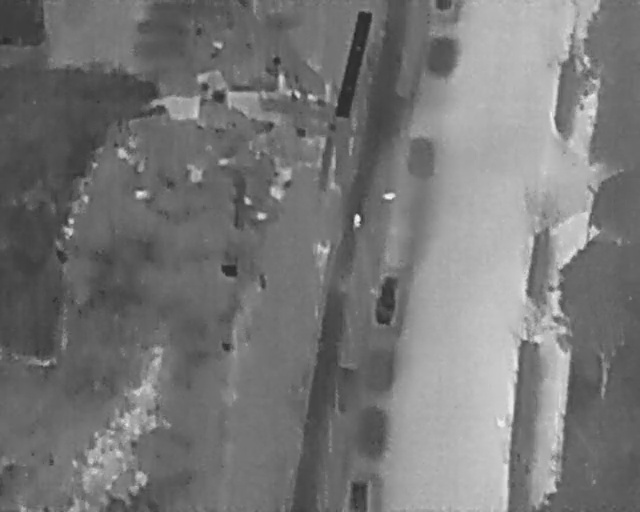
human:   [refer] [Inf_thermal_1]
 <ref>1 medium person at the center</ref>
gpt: <box>[[54, 42, 57, 44, 2]]</box>